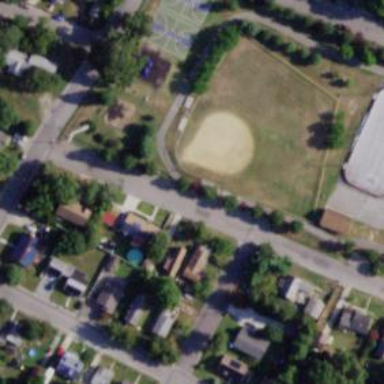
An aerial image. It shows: Baseball pitch for leisure and sports activities.